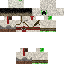
A male human skin with medium skin, wearing brown long hair dressed in a blue hoodie and brown pants, featuring a closed mouth.